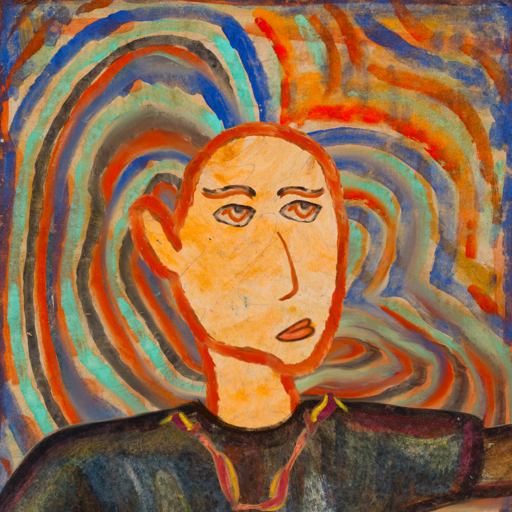
Background: Sisters, Head And Neck Side: Experience, Face Side: Experience, Bust: Mosgoul, Hair Side: Blank, Head Accessory: Blank, Second Necklace: Gypsy_Mother_1, Necklace: Blank, Baby: Blank